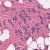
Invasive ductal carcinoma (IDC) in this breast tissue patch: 1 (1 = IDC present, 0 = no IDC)